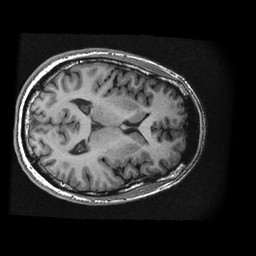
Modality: T1w
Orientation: axial
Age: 23
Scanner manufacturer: ge
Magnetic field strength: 3 T
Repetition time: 0.0083 s
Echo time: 0.003108 s